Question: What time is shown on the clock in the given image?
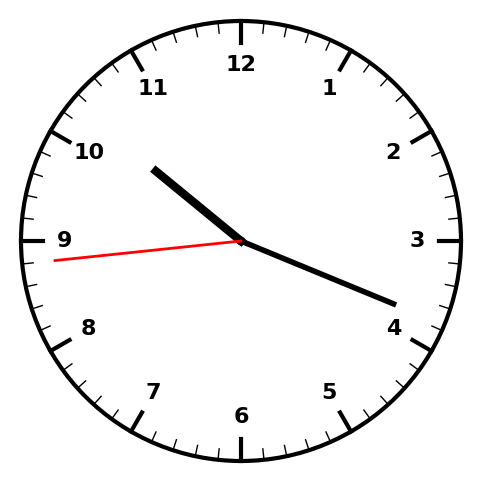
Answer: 10:18:44